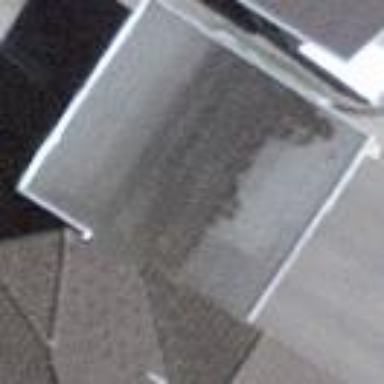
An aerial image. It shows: View of roof of building.